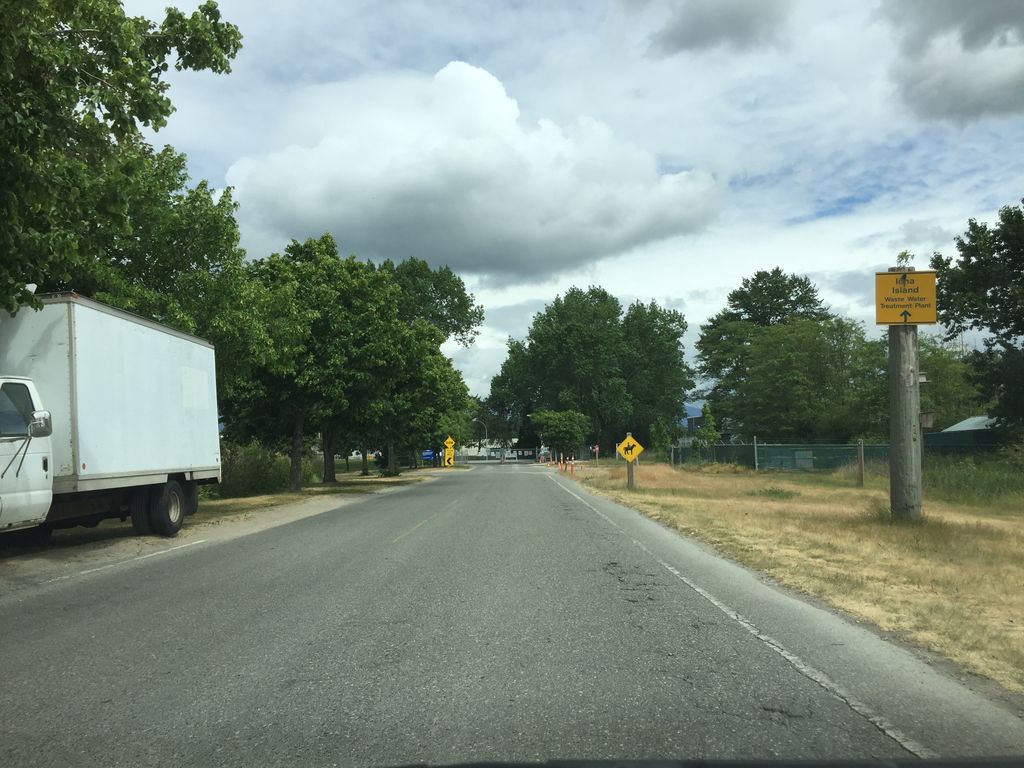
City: vancouver